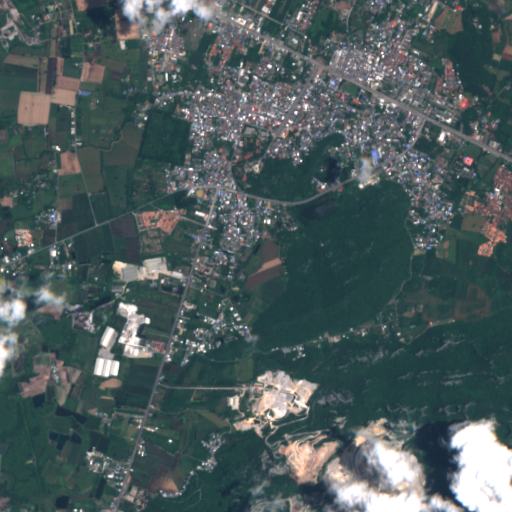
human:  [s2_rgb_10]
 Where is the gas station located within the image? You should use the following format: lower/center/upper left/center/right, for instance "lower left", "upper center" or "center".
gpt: The gas station is located in the upper right of the image.
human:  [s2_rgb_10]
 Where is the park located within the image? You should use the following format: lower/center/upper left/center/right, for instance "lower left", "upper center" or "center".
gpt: The park is located in the upper right of the image.
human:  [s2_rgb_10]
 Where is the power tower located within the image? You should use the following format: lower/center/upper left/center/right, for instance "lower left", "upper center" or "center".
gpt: The power tower is located in the left of the image.
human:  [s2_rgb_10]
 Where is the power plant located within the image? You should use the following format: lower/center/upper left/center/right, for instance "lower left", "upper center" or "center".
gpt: There is no power plant in the image.